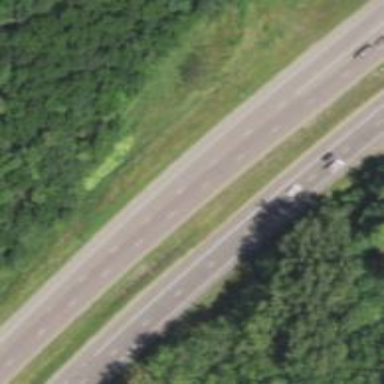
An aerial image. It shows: Asphalt trunk highway.